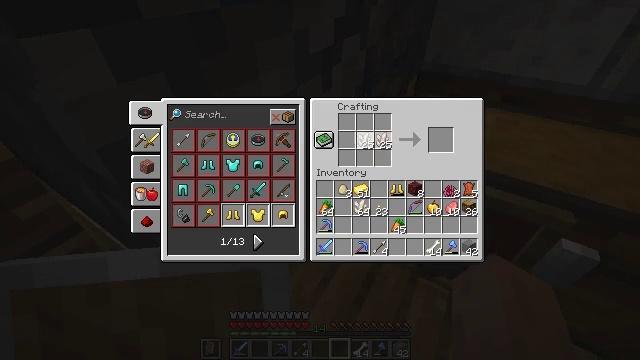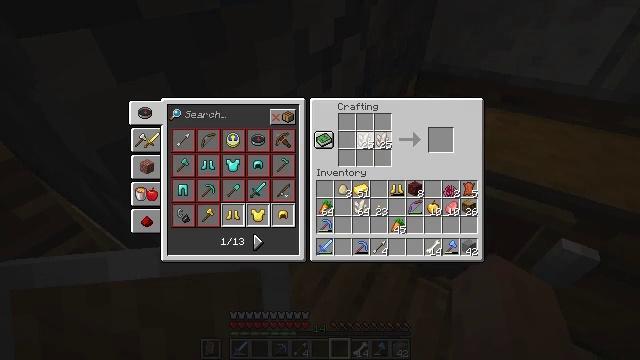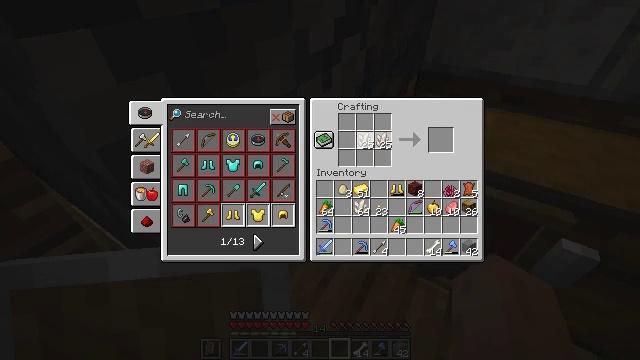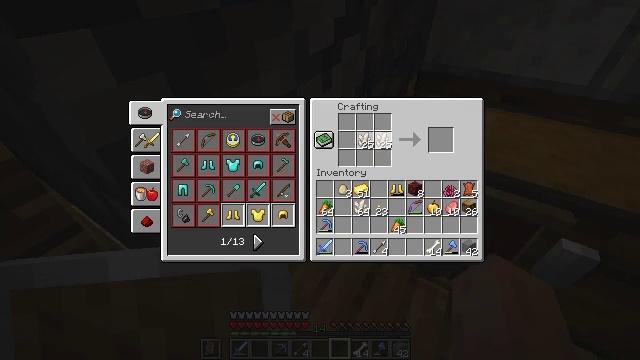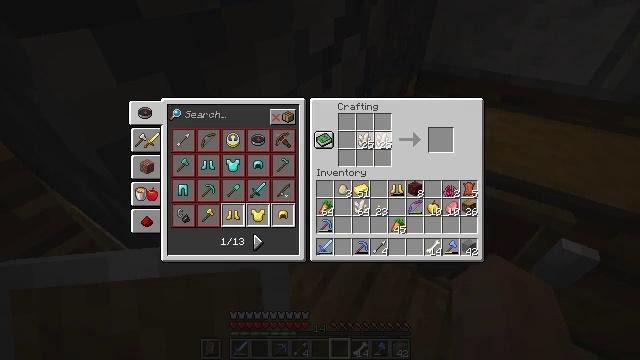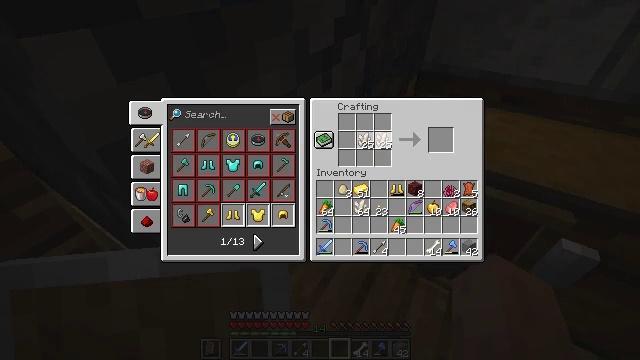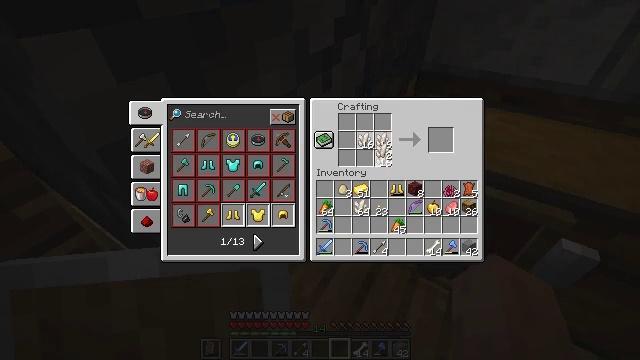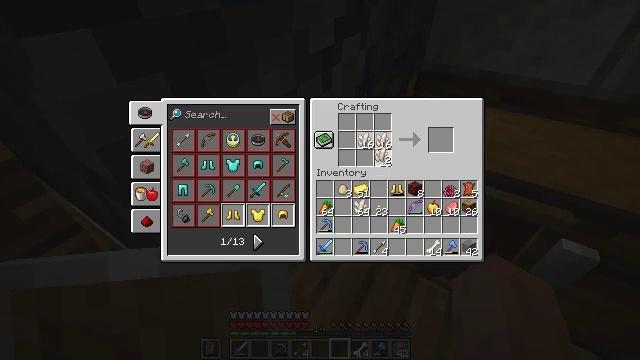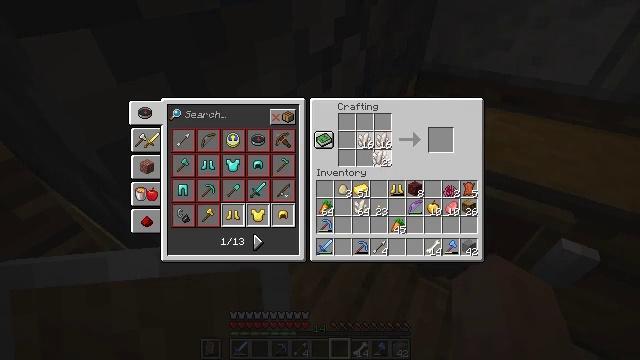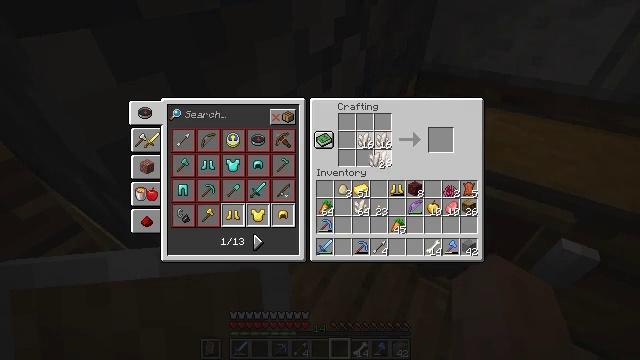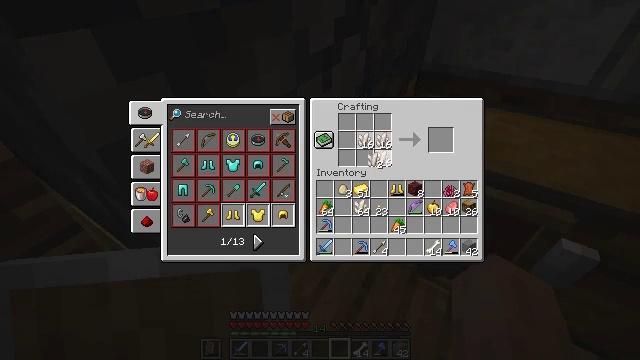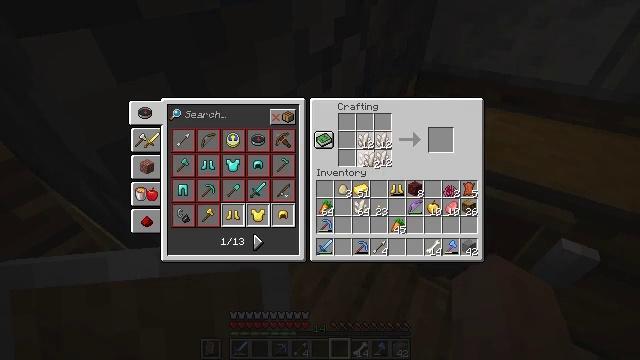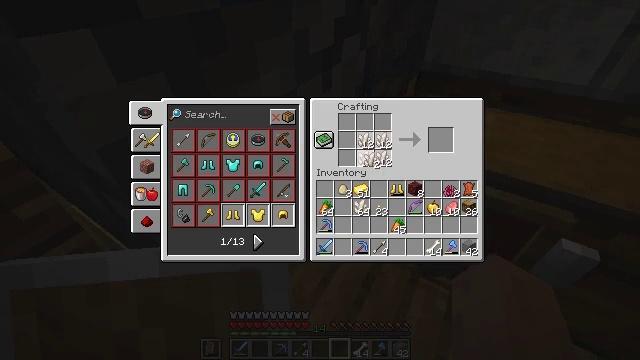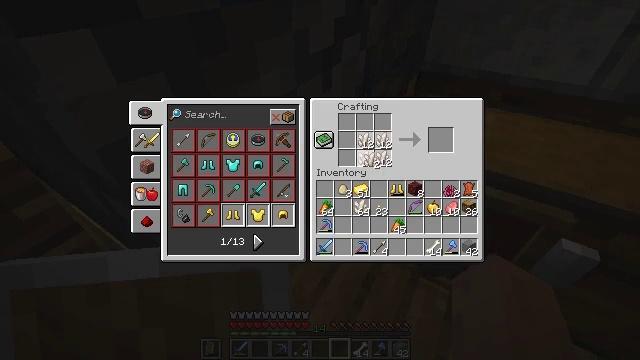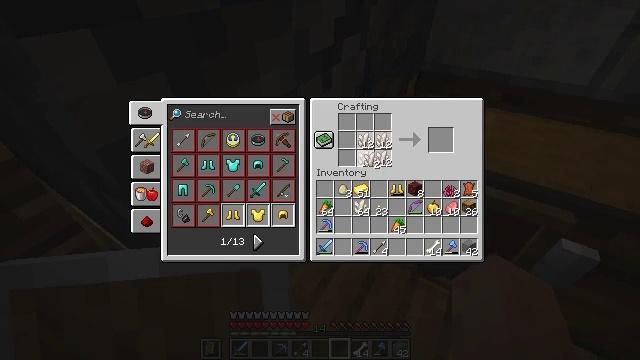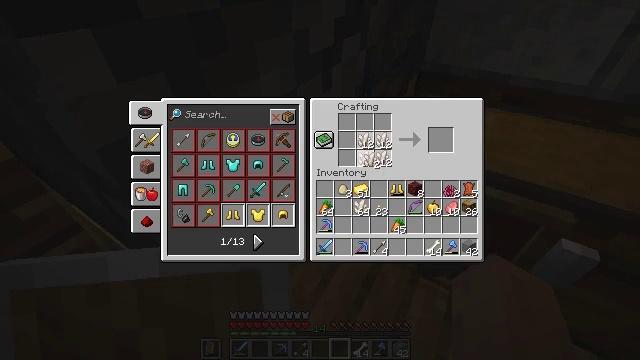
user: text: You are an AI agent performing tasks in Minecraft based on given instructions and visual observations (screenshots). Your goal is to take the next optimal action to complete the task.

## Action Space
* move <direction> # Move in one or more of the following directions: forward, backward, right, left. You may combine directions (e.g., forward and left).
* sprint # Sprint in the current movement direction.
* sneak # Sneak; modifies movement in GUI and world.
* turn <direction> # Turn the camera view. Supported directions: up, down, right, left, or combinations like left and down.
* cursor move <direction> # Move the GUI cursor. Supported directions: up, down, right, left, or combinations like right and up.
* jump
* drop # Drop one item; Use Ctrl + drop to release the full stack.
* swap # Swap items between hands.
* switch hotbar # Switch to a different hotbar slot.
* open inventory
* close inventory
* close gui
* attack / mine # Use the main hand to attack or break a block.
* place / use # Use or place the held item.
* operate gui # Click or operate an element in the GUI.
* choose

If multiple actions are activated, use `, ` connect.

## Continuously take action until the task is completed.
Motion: motion action
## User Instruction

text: Get a quartz block by crafting nether quartz.
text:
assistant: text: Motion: operate gui
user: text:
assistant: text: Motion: operate gui
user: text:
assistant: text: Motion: cursor move right, operate gui
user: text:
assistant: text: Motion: operate gui
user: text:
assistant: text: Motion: cursor move down, operate gui
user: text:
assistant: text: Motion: operate gui
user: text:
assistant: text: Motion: operate gui
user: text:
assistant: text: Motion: operate gui
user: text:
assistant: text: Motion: operate gui
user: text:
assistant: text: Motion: operate gui
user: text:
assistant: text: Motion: operate gui
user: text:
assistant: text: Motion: operate gui
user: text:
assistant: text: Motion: operate gui
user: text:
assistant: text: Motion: operate gui
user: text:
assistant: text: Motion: operate gui
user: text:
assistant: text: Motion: operate gui
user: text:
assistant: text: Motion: no_op
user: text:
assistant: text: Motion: cursor move down
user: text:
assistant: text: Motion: cursor move down
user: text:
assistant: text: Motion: no_op
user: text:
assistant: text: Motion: no_op
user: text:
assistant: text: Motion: no_op
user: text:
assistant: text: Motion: no_op
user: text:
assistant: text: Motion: no_op
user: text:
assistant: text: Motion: no_op
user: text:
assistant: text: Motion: no_op
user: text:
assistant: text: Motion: operate gui
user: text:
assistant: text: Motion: operate gui
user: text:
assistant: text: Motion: no_op
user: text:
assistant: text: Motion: no_op